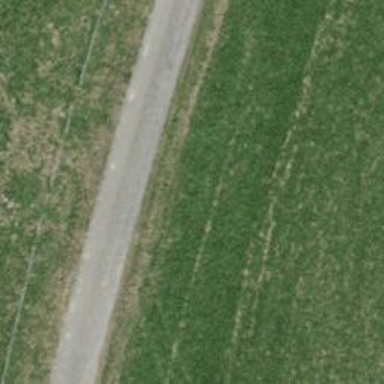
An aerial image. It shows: Unclassified road.